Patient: sex F, age 38
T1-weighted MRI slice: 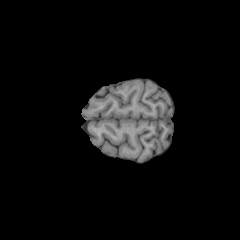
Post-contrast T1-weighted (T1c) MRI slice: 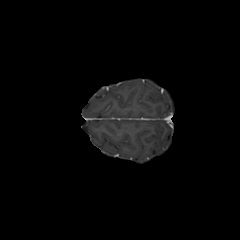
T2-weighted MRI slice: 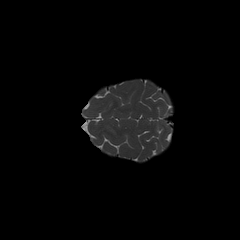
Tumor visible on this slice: no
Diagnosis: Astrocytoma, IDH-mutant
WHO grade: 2